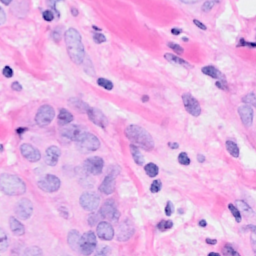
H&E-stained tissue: Breast